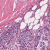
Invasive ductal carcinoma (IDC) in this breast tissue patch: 1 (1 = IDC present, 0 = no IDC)